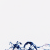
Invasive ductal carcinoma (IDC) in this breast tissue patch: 0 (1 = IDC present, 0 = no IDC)